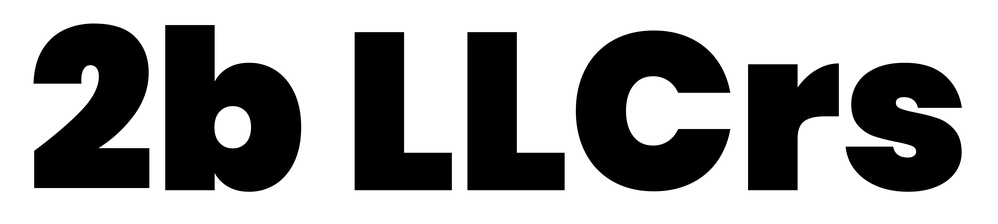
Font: Poppins-Black